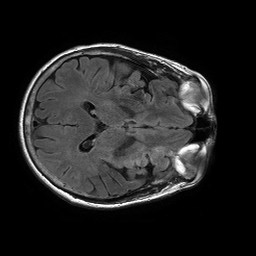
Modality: FLAIR
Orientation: axial
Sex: female
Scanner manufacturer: philips
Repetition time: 11 s
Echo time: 0.125 s